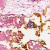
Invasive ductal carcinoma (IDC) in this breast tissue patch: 0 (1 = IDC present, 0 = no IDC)